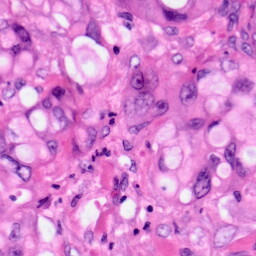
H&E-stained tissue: Pancreatic